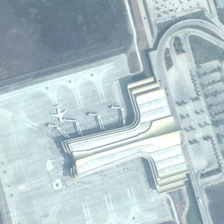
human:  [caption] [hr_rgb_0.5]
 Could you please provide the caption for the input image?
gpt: a plane is near a terminal in an airport .

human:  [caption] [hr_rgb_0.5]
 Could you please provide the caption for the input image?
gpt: a plane is near a terminal in an airport .

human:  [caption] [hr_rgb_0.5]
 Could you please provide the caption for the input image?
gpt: a plane is near a terminal in an airport .

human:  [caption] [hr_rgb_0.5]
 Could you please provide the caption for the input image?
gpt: a plane is near a terminal in an airport .

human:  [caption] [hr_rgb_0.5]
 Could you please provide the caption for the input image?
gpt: a plane is near a terminal in an airport .